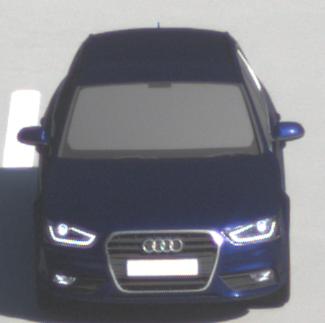
Make: Audi
Model: A4 Avant 1.8 TFSI
Detailed model: A4 (B8) Avant
Model produced from: 2012/02
Model produced until: 2015/04
Doors: 5
Color: blue
Road condition: dry road
Daytime: morning or afternoon
Contrast: high contrast